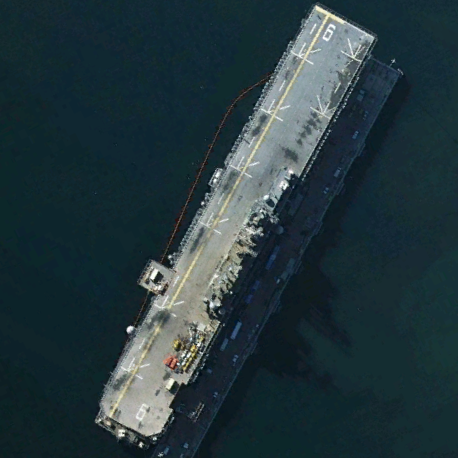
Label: assault